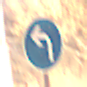
Verkehrszeichen: VorgeschriebeneFahrtrichtungLinks
Umgebung: Outdoor, Urban
Tageszeit: Night
Wetter: Overcast
Licht: Artificial
Jahreszeit: Winter
Kontrast: MediumContrast